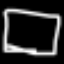
Label: square